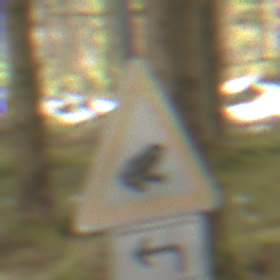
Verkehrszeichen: AmphibienwanderungLinks
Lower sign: RichtungsangabeDurchPfeile2
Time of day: MorningAfternoon
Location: Outdoor (Nature)
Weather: Overcast
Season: Winter
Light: Natural